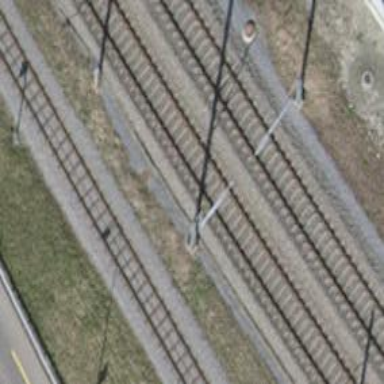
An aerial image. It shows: Solitary milestone along the railway.